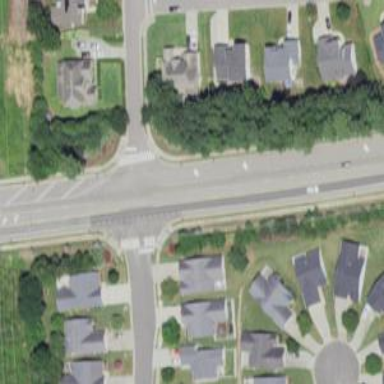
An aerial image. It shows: Marked crossing on footway.